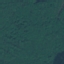
Land use / land cover: Forest